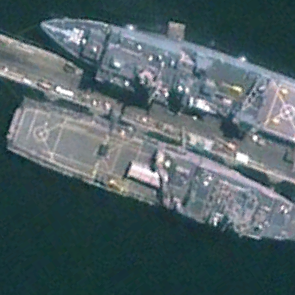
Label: combat